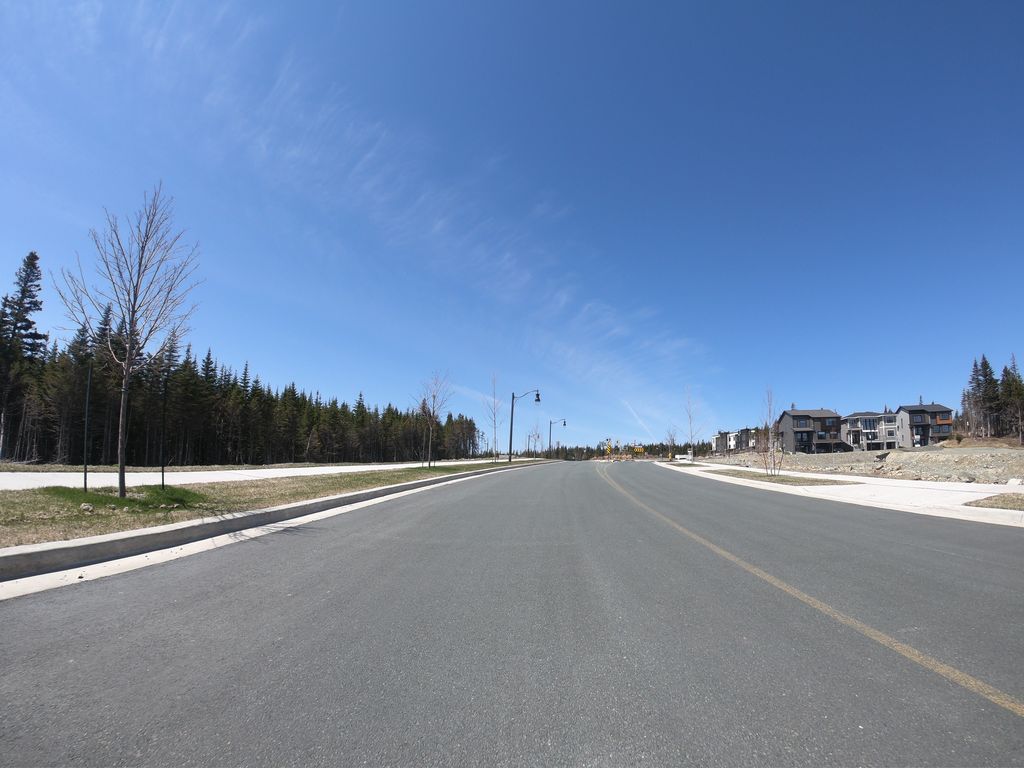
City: st_johns